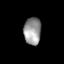
Tissue: lung
Cell type: Epithelial cells
Senescence score: 0.2275
Nuclear area (px): 462
Mean DAPI intensity: 150.684